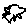
Label: star